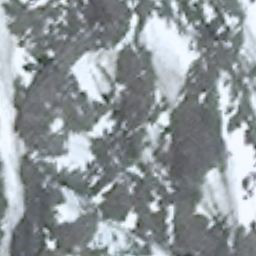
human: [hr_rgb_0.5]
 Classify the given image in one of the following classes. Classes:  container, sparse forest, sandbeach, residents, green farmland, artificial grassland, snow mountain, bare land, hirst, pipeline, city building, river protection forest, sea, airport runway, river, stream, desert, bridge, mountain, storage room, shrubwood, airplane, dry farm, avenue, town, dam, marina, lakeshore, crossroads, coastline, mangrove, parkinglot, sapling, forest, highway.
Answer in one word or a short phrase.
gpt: snow mountain